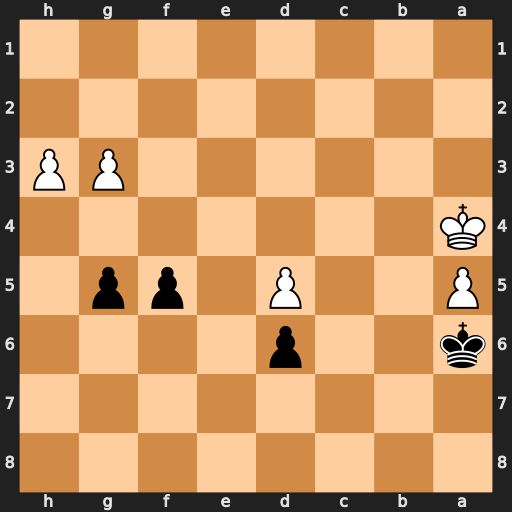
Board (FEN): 8/8/k2p4/P2P1pp1/K7/6PP/8/8
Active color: b
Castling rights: -
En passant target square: -
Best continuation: f4 gxf4 gxf4 Kb4 f3 Kc3 f2